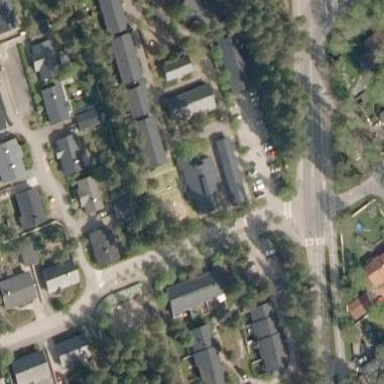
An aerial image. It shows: Kindergarten.